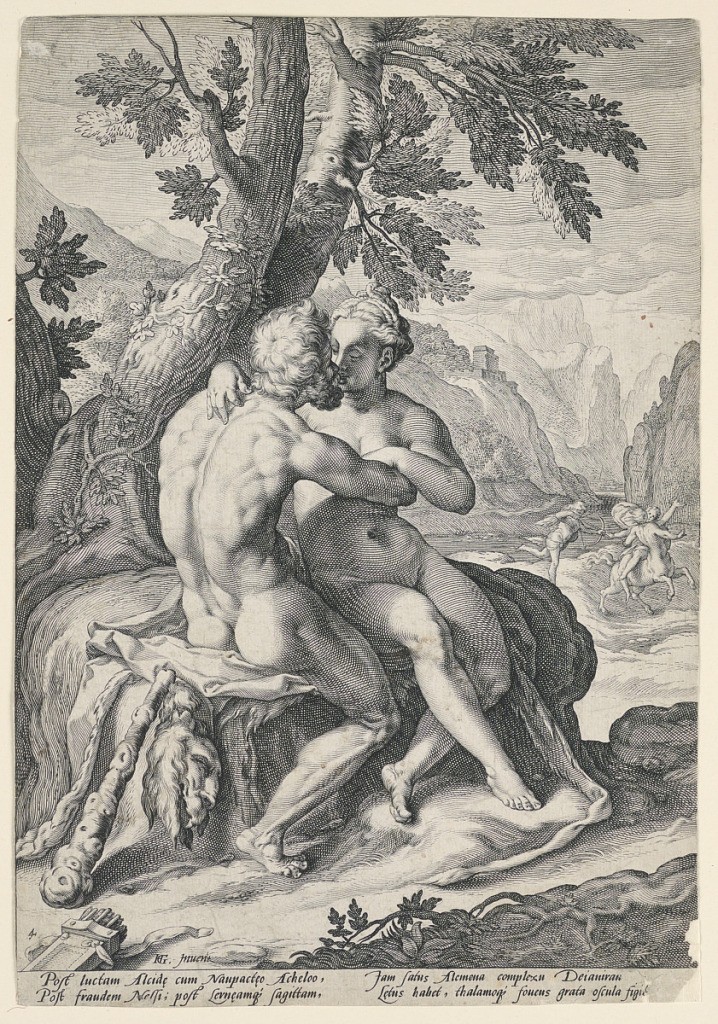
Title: Hercules and Dejanira, from a series of the Loves of the Gods
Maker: Jacob Matham, Netherlandish, 1571–1631
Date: ca. 1597
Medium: Engraving on laid paper
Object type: Print
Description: Vertical rectangle. Hercules, shown nude, sits on a small hillock, and holds Deianira in his arms. In the background, amidst rocky crags, Hercules is seen pursuing the centaur Nessus, who is carrying off Deiandira on its back.